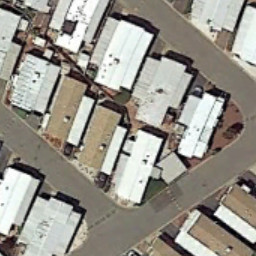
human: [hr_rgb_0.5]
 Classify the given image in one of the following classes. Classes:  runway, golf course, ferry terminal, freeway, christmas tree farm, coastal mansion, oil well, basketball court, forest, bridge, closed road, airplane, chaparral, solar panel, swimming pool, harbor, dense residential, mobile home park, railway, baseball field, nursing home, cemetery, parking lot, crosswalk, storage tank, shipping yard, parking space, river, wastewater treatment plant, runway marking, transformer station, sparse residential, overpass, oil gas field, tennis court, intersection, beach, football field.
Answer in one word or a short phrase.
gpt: mobile home park